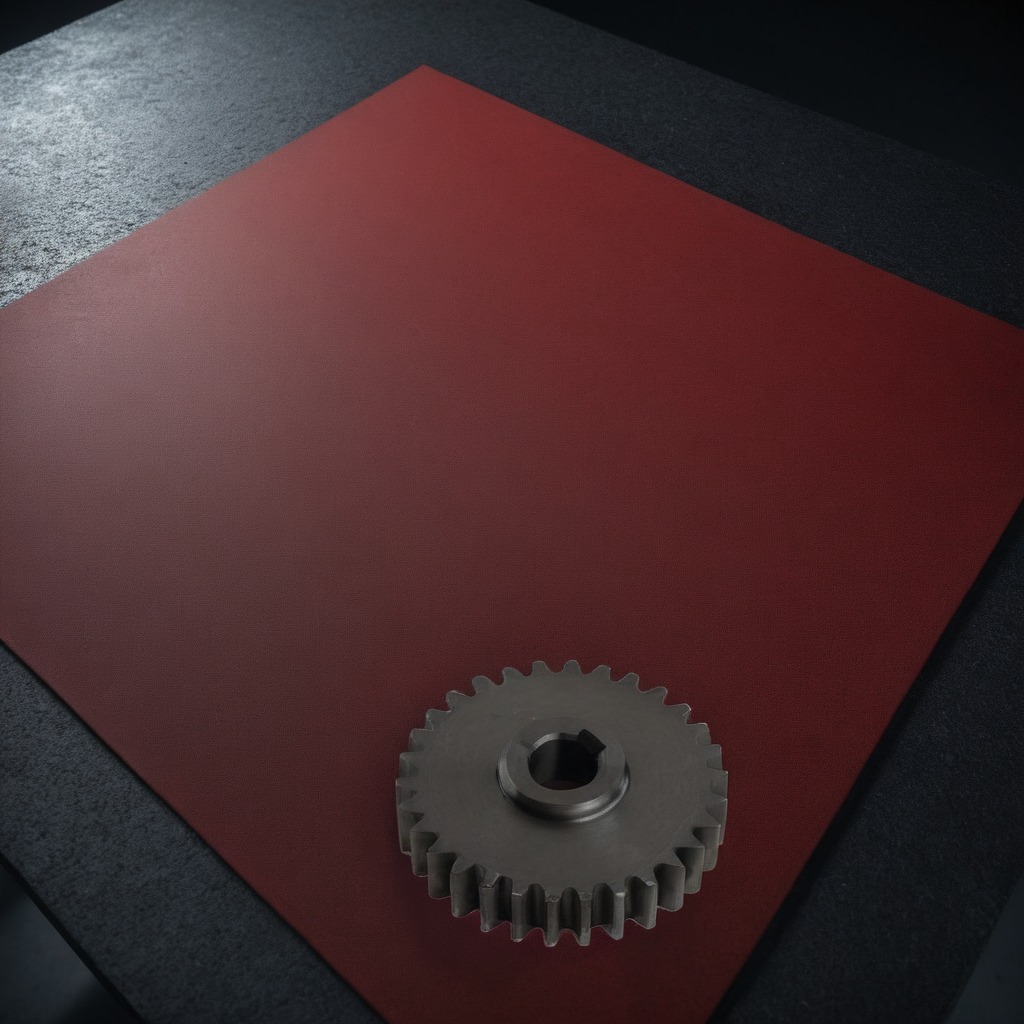
A steel gear with teeth is lying on the clean granite tabletop inside a workshop at night dim ambient light soft shadows worn but beneath the mat